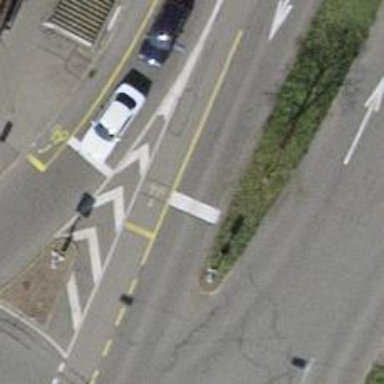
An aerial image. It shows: Road with traffic signals.